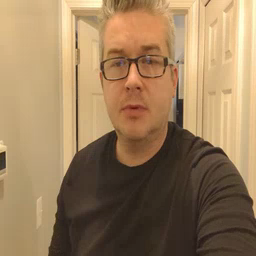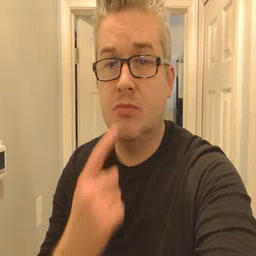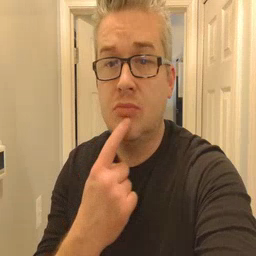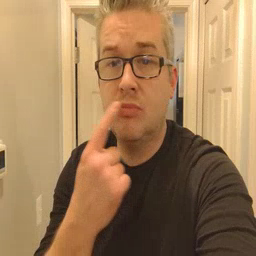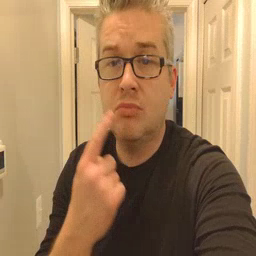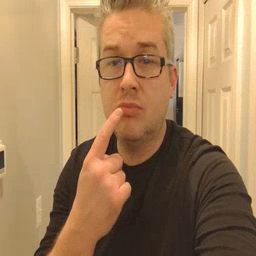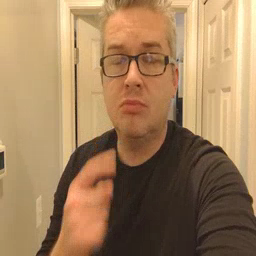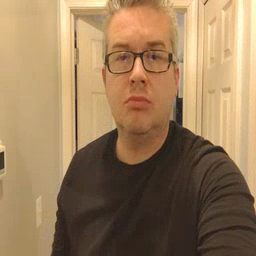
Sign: lips